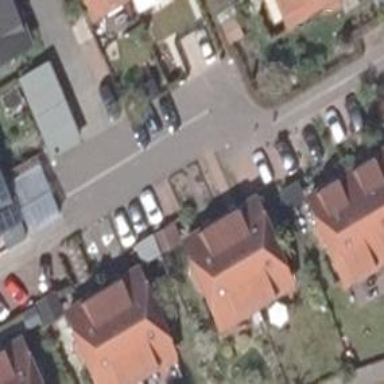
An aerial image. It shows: Asphalt road in living street.